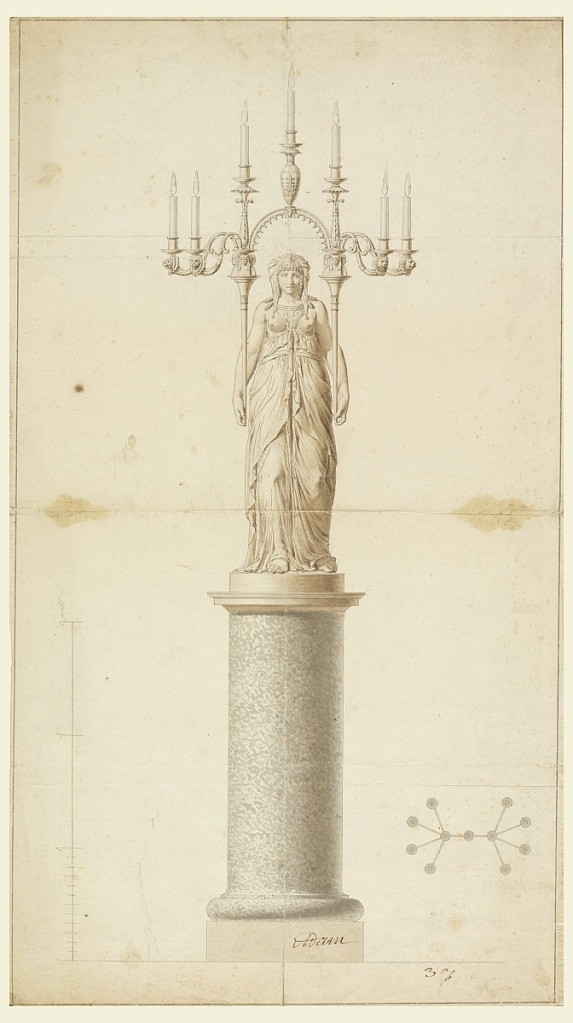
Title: Design for a Candelabrum
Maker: Johann Jacob, ca. 1762–92
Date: ca. 1810
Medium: Graphite, pen and black ink, brush and sepia wash, black ink on paper
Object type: Drawing
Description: A woman standing on a column supports both handles of a stand with seven sockets (meant to be eleven) holding burning candles. Four sockets are decorated with lion heads and other three with stylized foliage. Lower right, perspective diagram shows all eleven sockets with arms; left is scale.